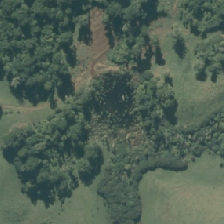
Land cover: lake_pond